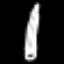
Label: pencil